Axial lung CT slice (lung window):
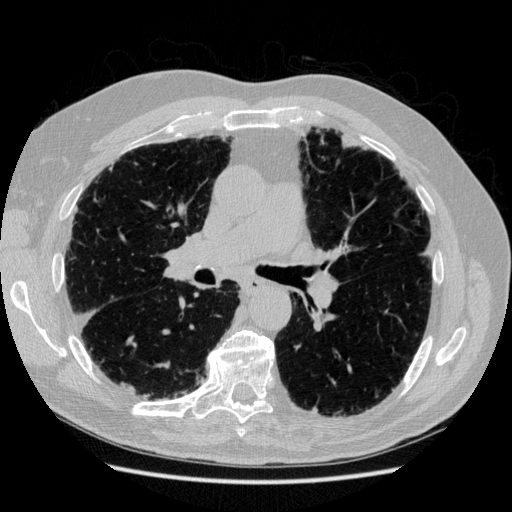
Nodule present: no